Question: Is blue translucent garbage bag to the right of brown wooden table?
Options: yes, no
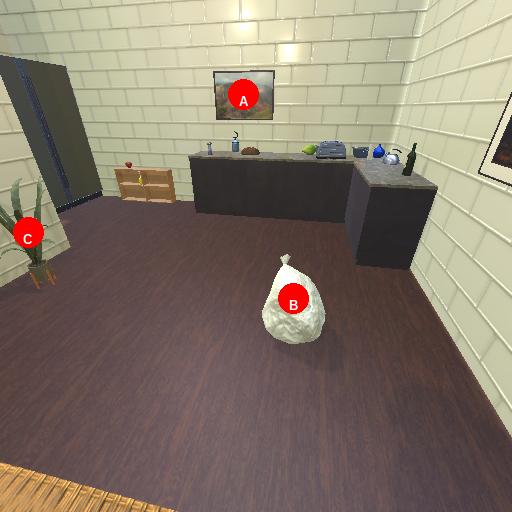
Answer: yes